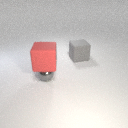
small gray metal sphere to the left of large gray rubber cube